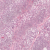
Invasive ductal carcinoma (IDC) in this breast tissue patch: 0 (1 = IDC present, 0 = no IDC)